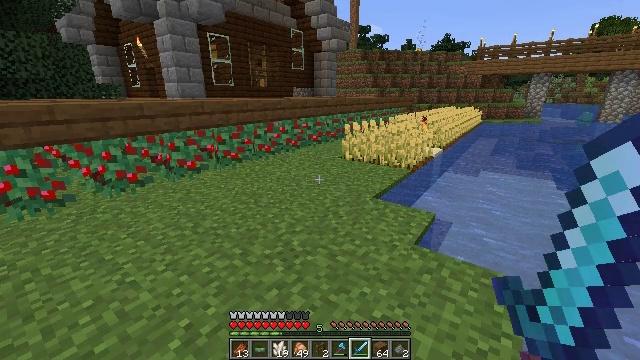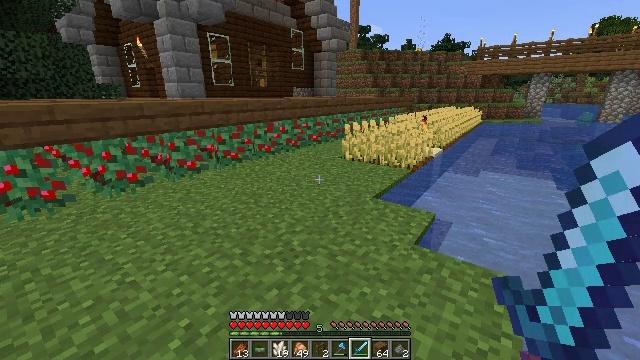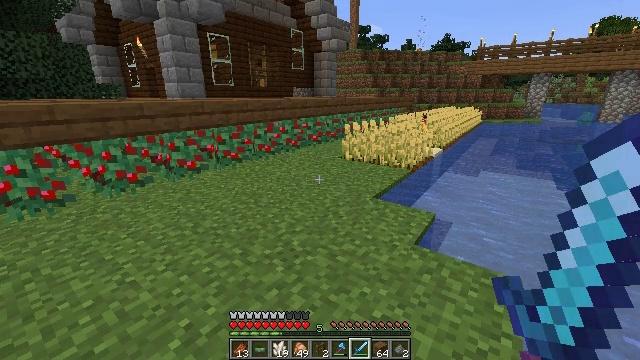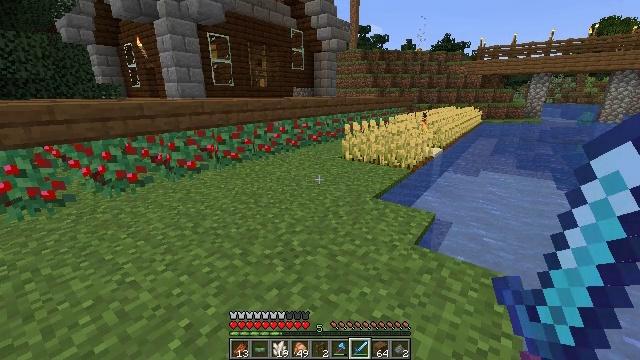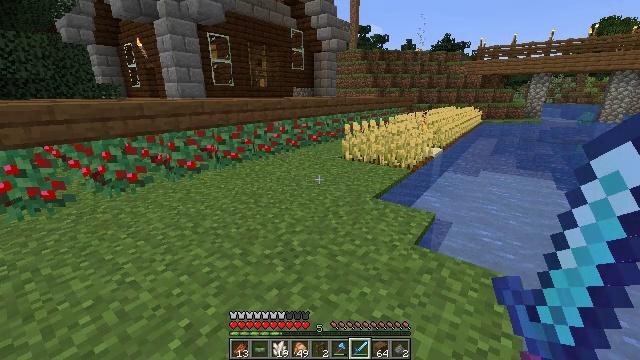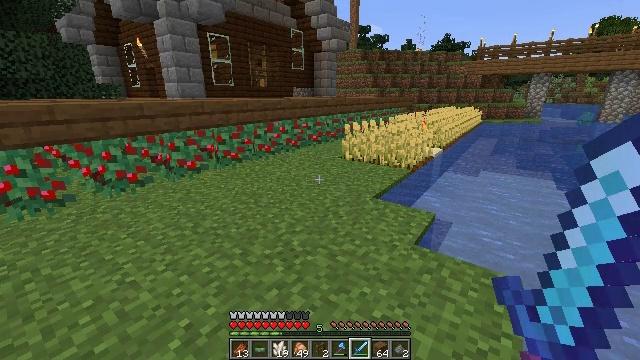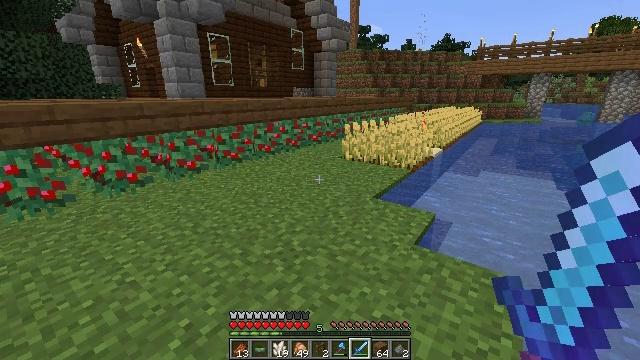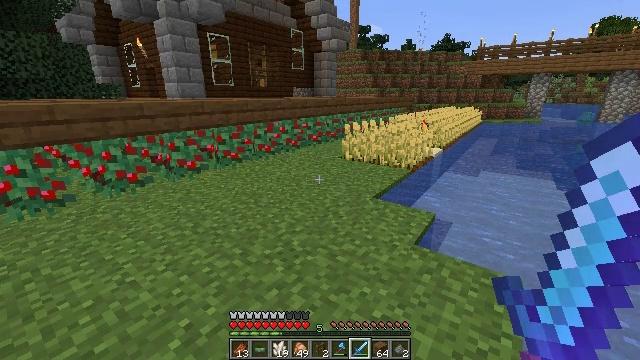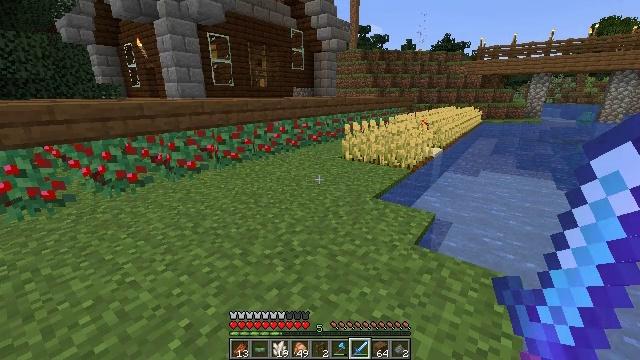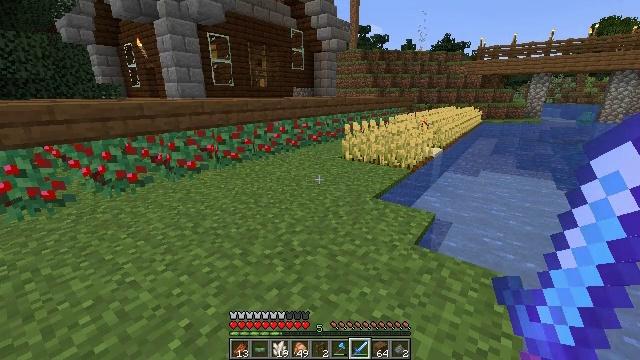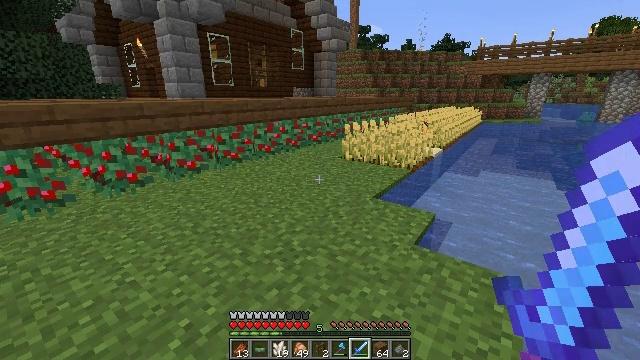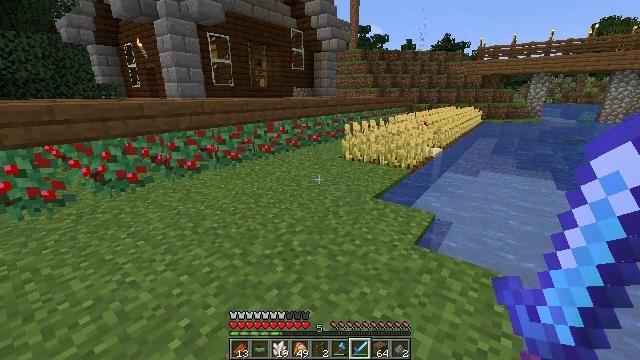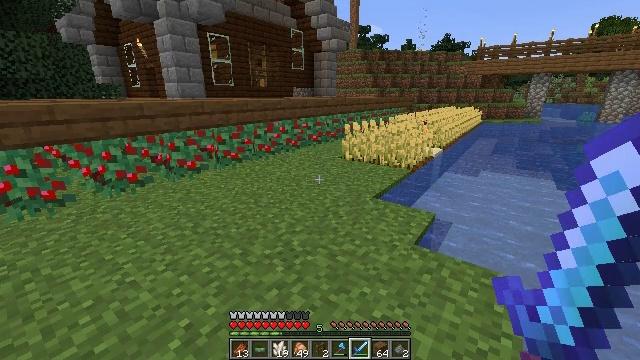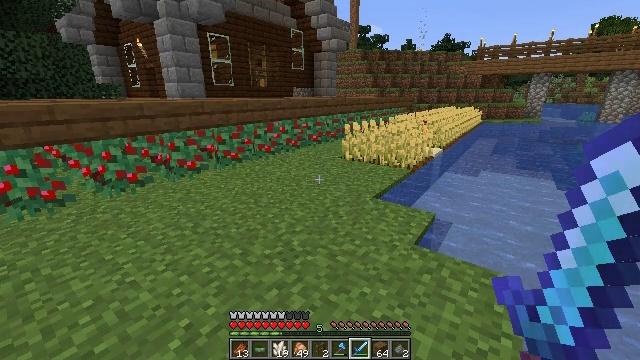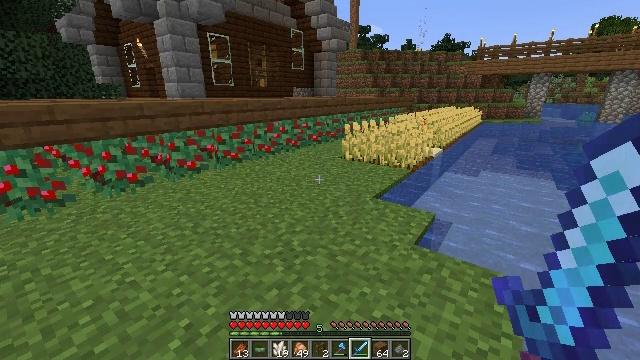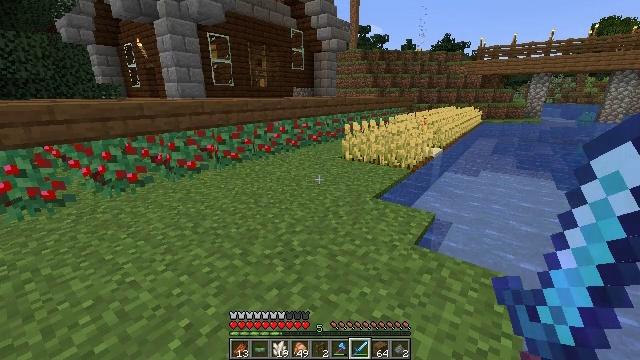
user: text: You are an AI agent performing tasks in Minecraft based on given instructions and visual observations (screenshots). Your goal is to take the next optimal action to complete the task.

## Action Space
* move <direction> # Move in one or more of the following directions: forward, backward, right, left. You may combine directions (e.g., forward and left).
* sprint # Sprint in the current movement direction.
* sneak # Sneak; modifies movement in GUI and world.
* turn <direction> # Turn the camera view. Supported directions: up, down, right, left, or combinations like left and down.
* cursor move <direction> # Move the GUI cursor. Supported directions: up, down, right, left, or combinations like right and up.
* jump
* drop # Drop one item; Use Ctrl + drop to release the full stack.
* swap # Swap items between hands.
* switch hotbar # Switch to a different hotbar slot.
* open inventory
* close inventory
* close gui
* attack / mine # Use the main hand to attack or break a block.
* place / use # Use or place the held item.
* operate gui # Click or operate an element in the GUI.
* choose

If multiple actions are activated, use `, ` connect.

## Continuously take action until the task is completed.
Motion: motion action
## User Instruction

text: Get wheat from the farmland.
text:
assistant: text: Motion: no_op
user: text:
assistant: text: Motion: no_op
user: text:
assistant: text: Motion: no_op
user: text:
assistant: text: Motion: no_op
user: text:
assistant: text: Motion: no_op
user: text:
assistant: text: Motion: no_op
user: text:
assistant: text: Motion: no_op
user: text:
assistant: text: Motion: no_op
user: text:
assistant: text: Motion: no_op
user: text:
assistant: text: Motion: no_op
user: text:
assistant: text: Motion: no_op
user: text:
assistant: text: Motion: no_op
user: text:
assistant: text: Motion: no_op
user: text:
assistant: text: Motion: no_op
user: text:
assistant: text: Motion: no_op
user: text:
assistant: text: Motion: no_op
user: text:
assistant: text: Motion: no_op
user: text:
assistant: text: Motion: no_op
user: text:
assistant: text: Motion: no_op
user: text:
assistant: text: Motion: no_op
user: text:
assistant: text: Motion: no_op
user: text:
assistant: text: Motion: no_op
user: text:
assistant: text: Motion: no_op
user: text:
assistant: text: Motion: no_op
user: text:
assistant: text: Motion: no_op
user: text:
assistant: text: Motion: no_op
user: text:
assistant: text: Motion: no_op
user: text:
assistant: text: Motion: no_op
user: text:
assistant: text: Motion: no_op
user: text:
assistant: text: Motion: no_op